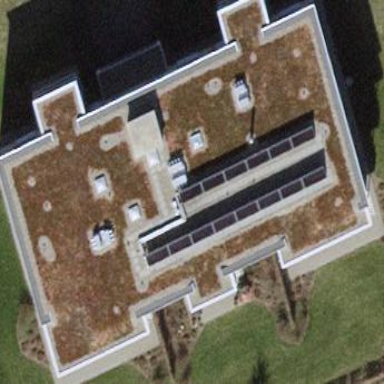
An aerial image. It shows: Apartment building with flat roof.